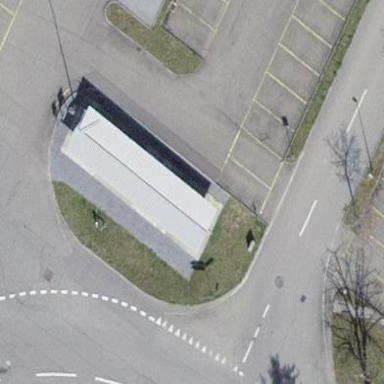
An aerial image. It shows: Bicycle parking area located on the roof of building.